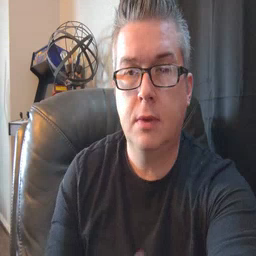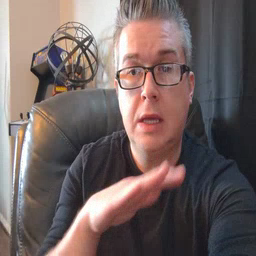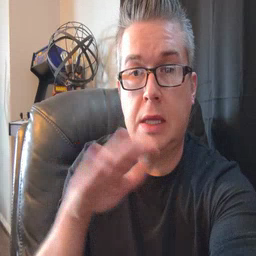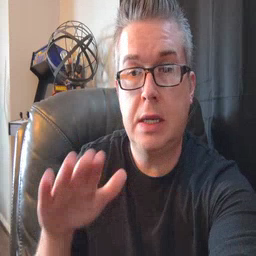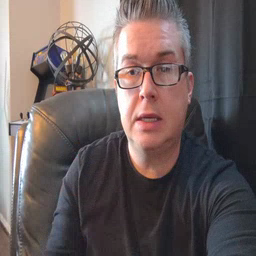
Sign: clean